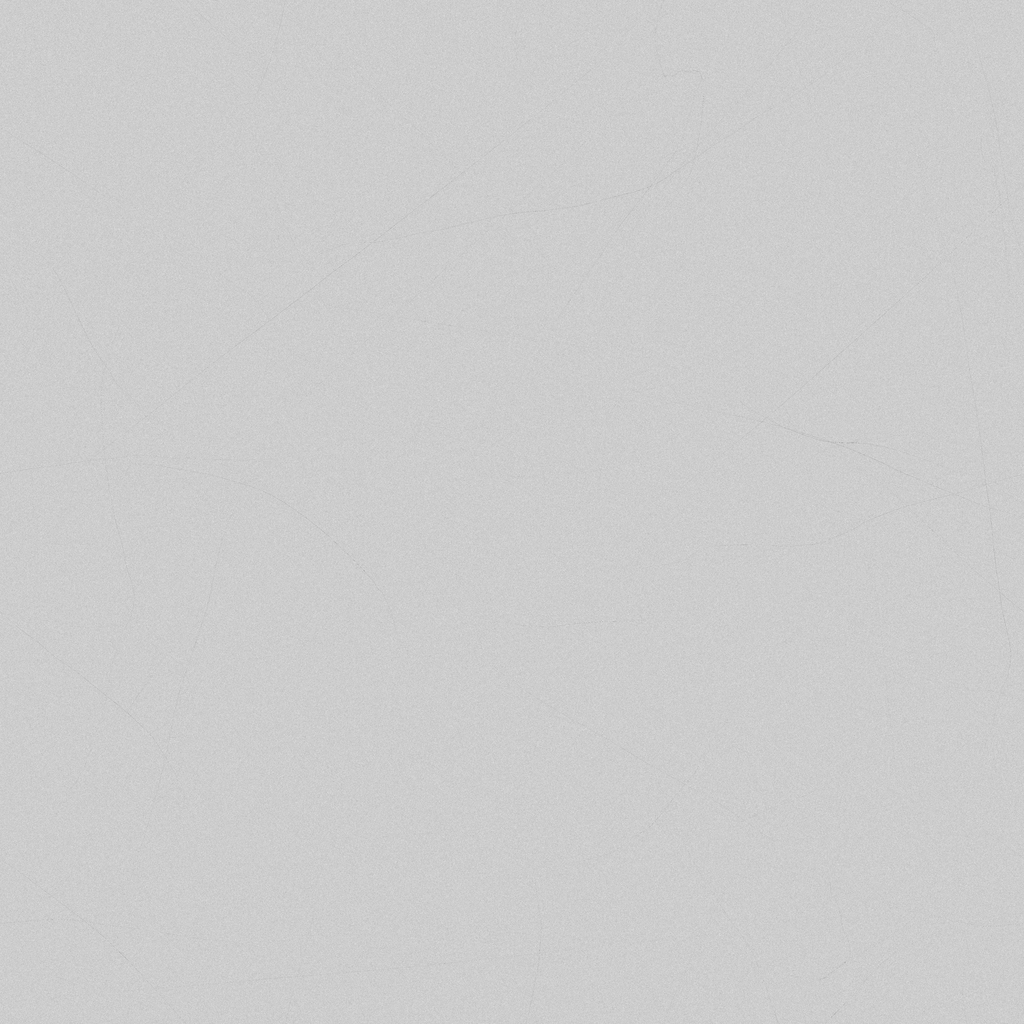
Texture map type: Displacement